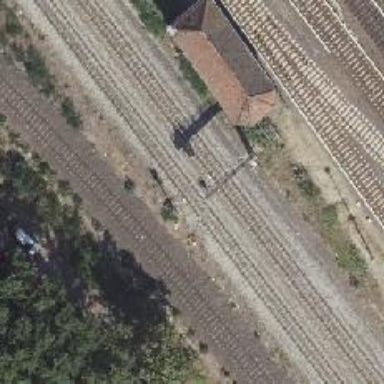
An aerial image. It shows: Railway signal.